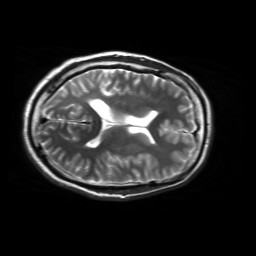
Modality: T2w
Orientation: axial
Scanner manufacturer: siemens
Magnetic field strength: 3 T
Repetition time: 6.15 s
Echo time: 0.086 s